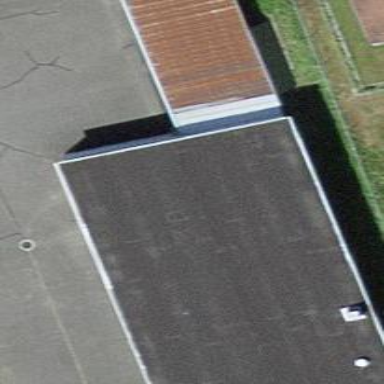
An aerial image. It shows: Building with flat roof.